Question: I have textview inside that i want to change the text size of text in middle of the text like below

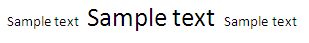
Answer: Use 'Html.fromHtml(str)':
'''
String str="<font size ="20"><B>Bold</B> <br/> Then Normal Text<br/>
<i>Then Italic</i> </font>" +
"<br/> <font color="green" >this is simple sentence </font>" +
"<br/> <font face="verdana" >this is simple sentence </font>"+
"<br/><br/><br/><br/><a>this is simple sentence</a>";
Spanned strHtml= Html.fromHtml(str);
TextView tv = (TextView)findViewById(R.id.textView);
tv.setText(strHtml);
'''
Or you can use <URL>.